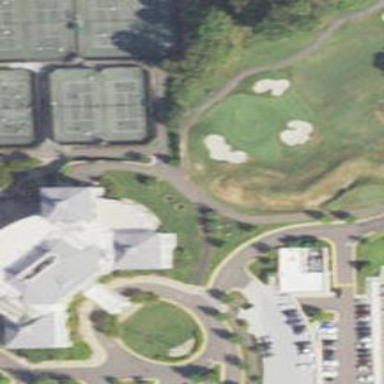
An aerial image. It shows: Clubhouse building at golf course.